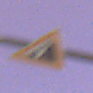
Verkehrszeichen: SteinschlagRechts
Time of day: SunriseSunset
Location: Outdoor (Urban)
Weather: PartlyCloudy
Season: NotSpecified
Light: Artificial